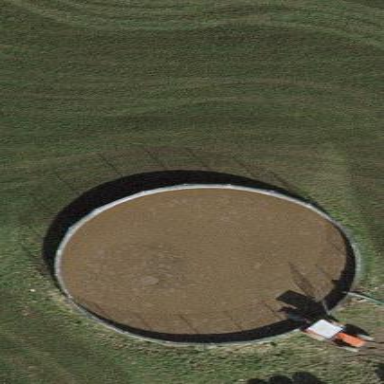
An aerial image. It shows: Storage tank that is man-made.